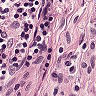
Metastatic tissue present: no